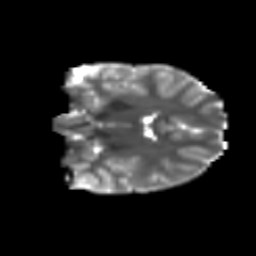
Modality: T2w
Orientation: coronal
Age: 17
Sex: female
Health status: ill
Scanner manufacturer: ge
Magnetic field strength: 3 T
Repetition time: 6.776 s
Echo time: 0.0794 s